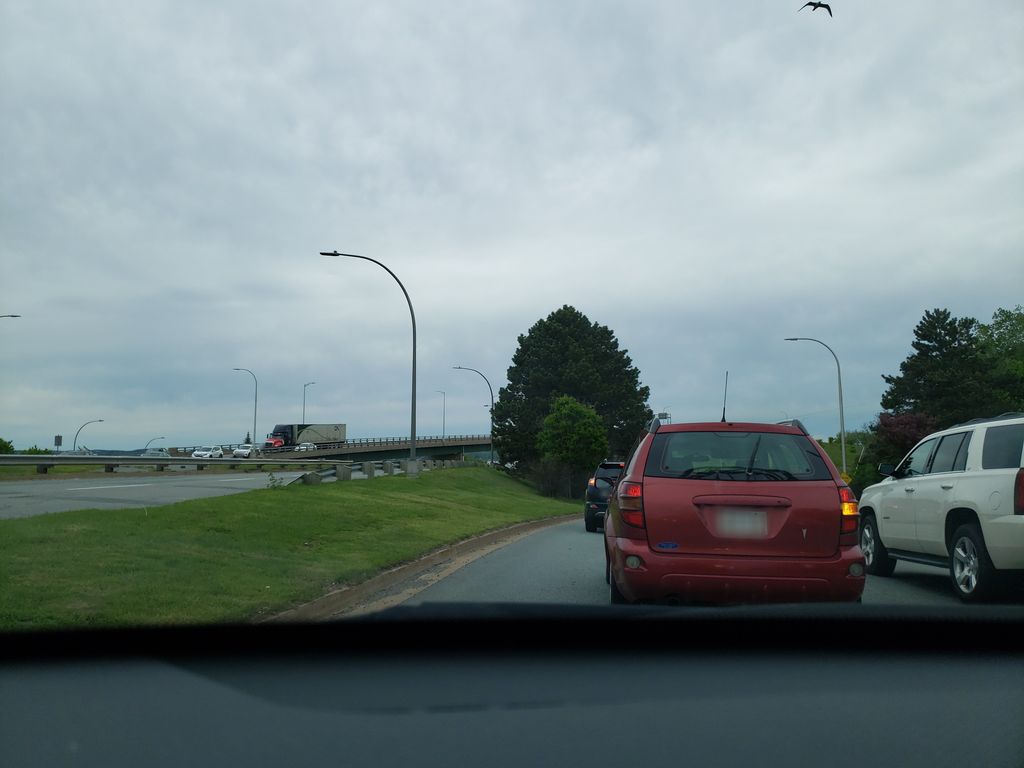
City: halifax